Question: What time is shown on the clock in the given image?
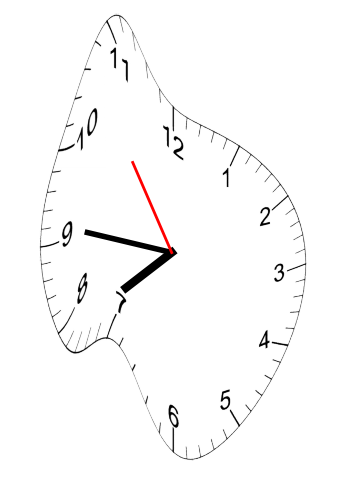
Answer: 07:45:54